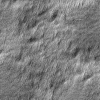
Atmospheric dust classification: not_dusty